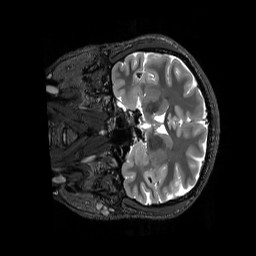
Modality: T2w
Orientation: coronal
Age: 30
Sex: female
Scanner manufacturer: siemens
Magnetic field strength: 3 T
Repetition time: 3.2 s
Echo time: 0.728 s